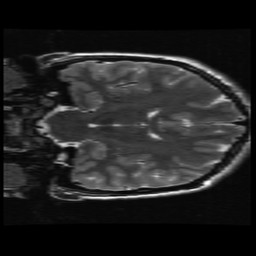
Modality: T2w
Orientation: coronal
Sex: female
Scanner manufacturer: ge
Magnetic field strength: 3 T
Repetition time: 5 s
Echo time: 0.101 s